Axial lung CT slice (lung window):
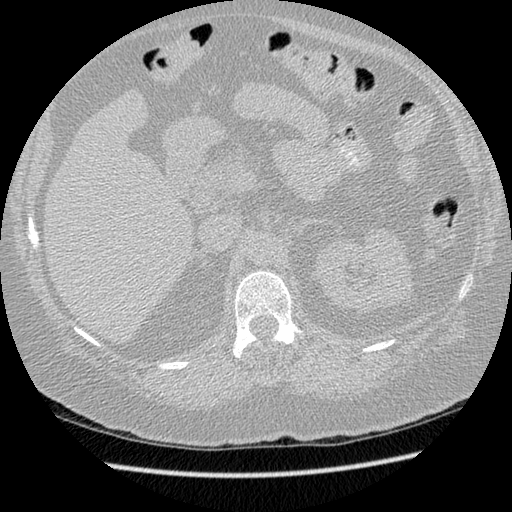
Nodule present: no